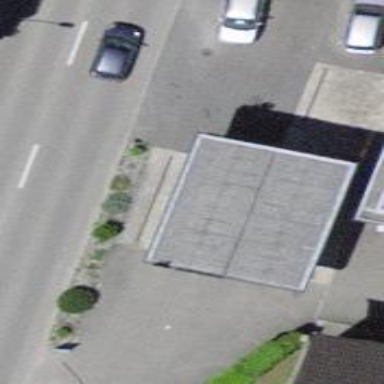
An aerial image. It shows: Fuel station.